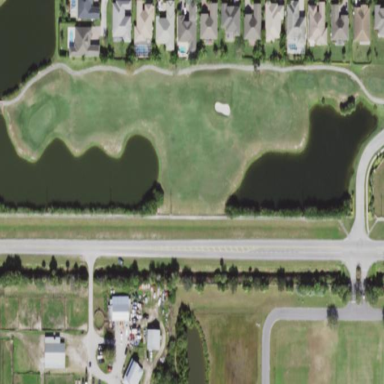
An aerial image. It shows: Golf fairway surrounded by grass.